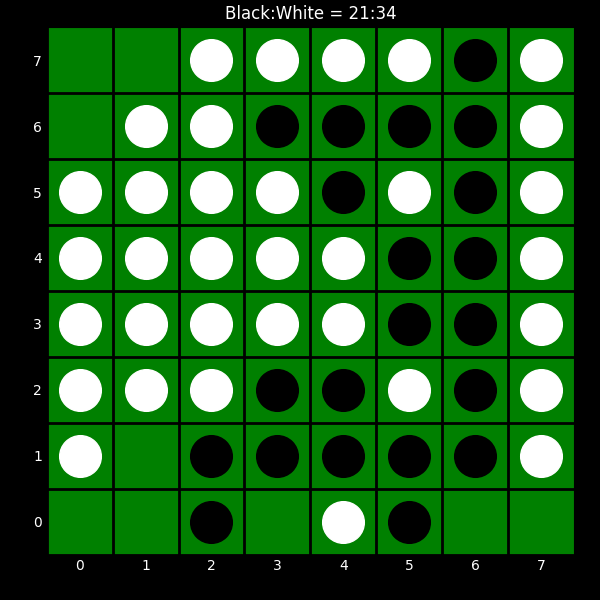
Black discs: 21
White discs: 34